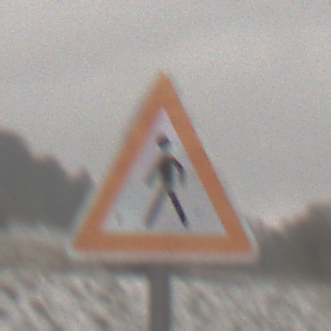
Verkehrszeichen: FussgaengerRechts
Umgebung: Outdoor, Nature
Tageszeit: Midday
Wetter: Overcast
Licht: Natural
Jahreszeit: Winter
Kontrast: LowContrast